Field crop: maize
Growth stage: 1
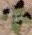
Species: chenopodium